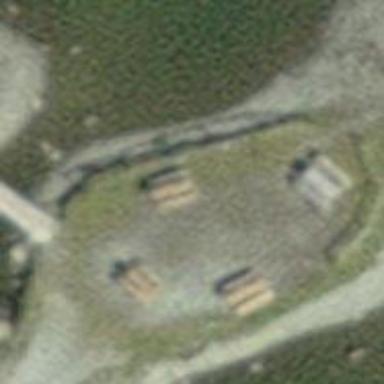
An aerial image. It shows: Picnic table located in leisure land area.